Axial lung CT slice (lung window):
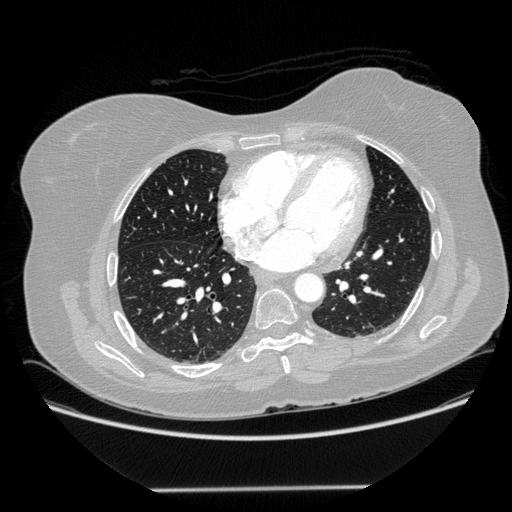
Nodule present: no